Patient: sex F, age 83
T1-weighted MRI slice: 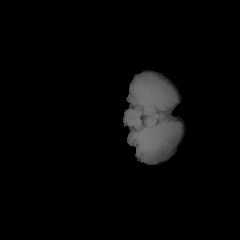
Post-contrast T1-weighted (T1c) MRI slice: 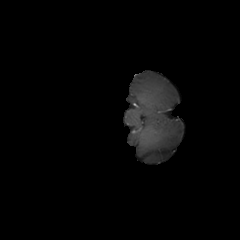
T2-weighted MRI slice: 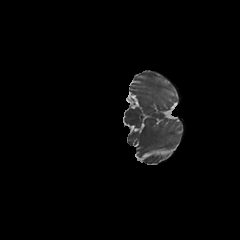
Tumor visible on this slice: no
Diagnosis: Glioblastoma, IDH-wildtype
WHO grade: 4